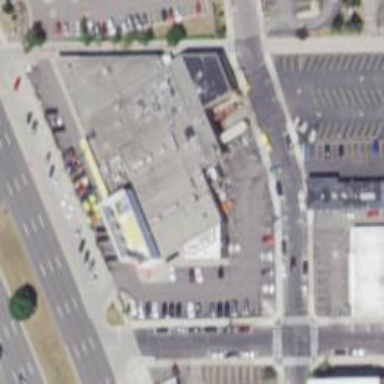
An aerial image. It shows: Supermarket.